Field crop: tomato
Growth stage: 1
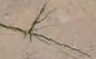
Species: cyperus